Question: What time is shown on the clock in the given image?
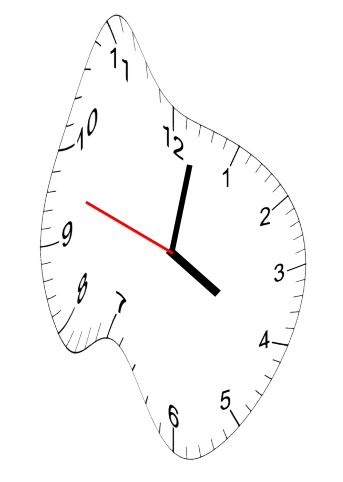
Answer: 04:01:48